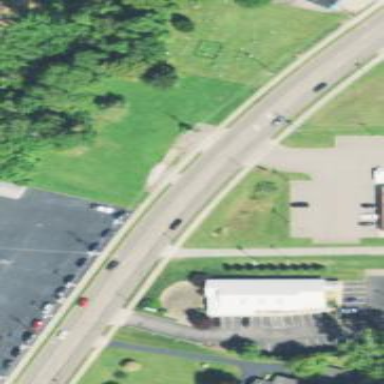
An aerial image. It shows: Pedestrian road.